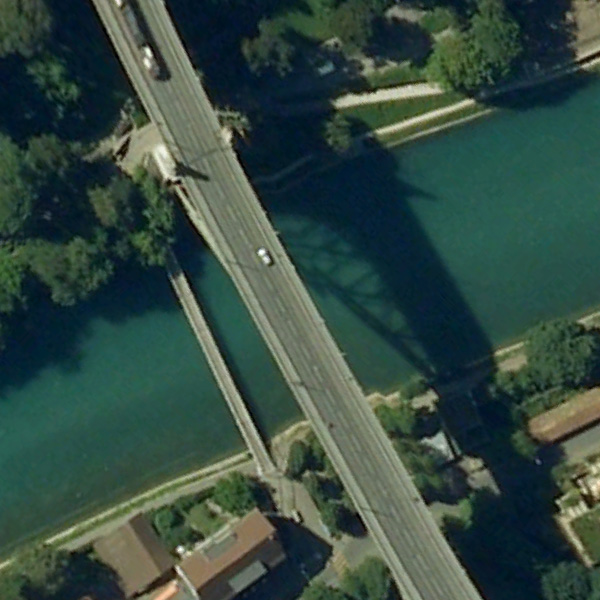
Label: Bridge